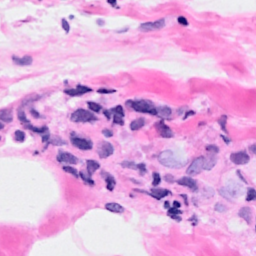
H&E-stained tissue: Breast